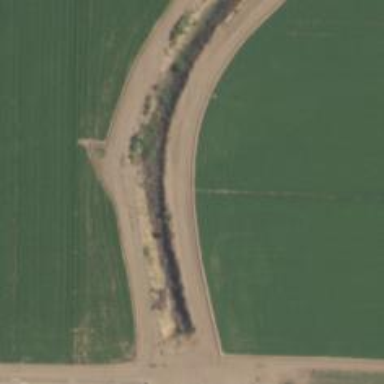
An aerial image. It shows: Canal used for irrigation.